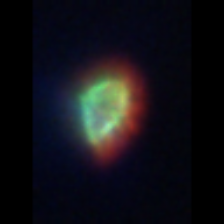
Taxon: Gyrodinium
Group: Dinoflagellates